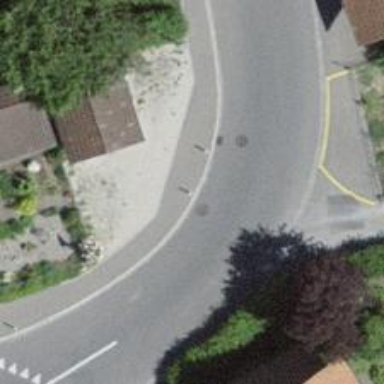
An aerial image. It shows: Bollard.